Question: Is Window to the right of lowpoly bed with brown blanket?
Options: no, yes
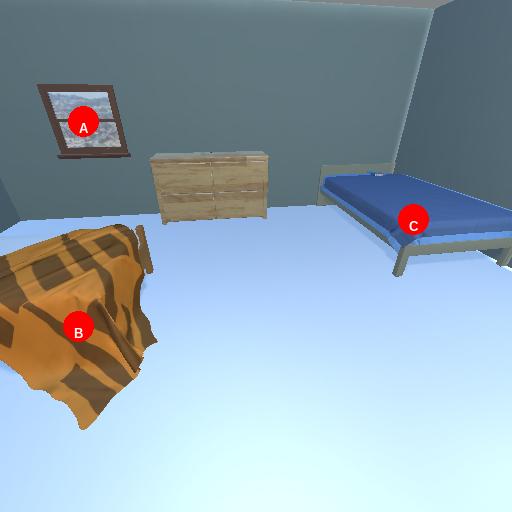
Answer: no